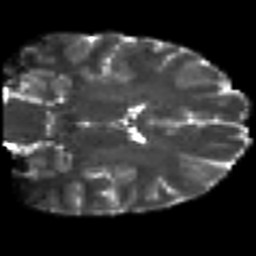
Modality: T2w
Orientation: coronal
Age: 22
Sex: male
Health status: ill
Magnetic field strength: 3 T
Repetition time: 8.4 s
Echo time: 0.0926 s